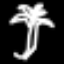
Label: palm tree